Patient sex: F
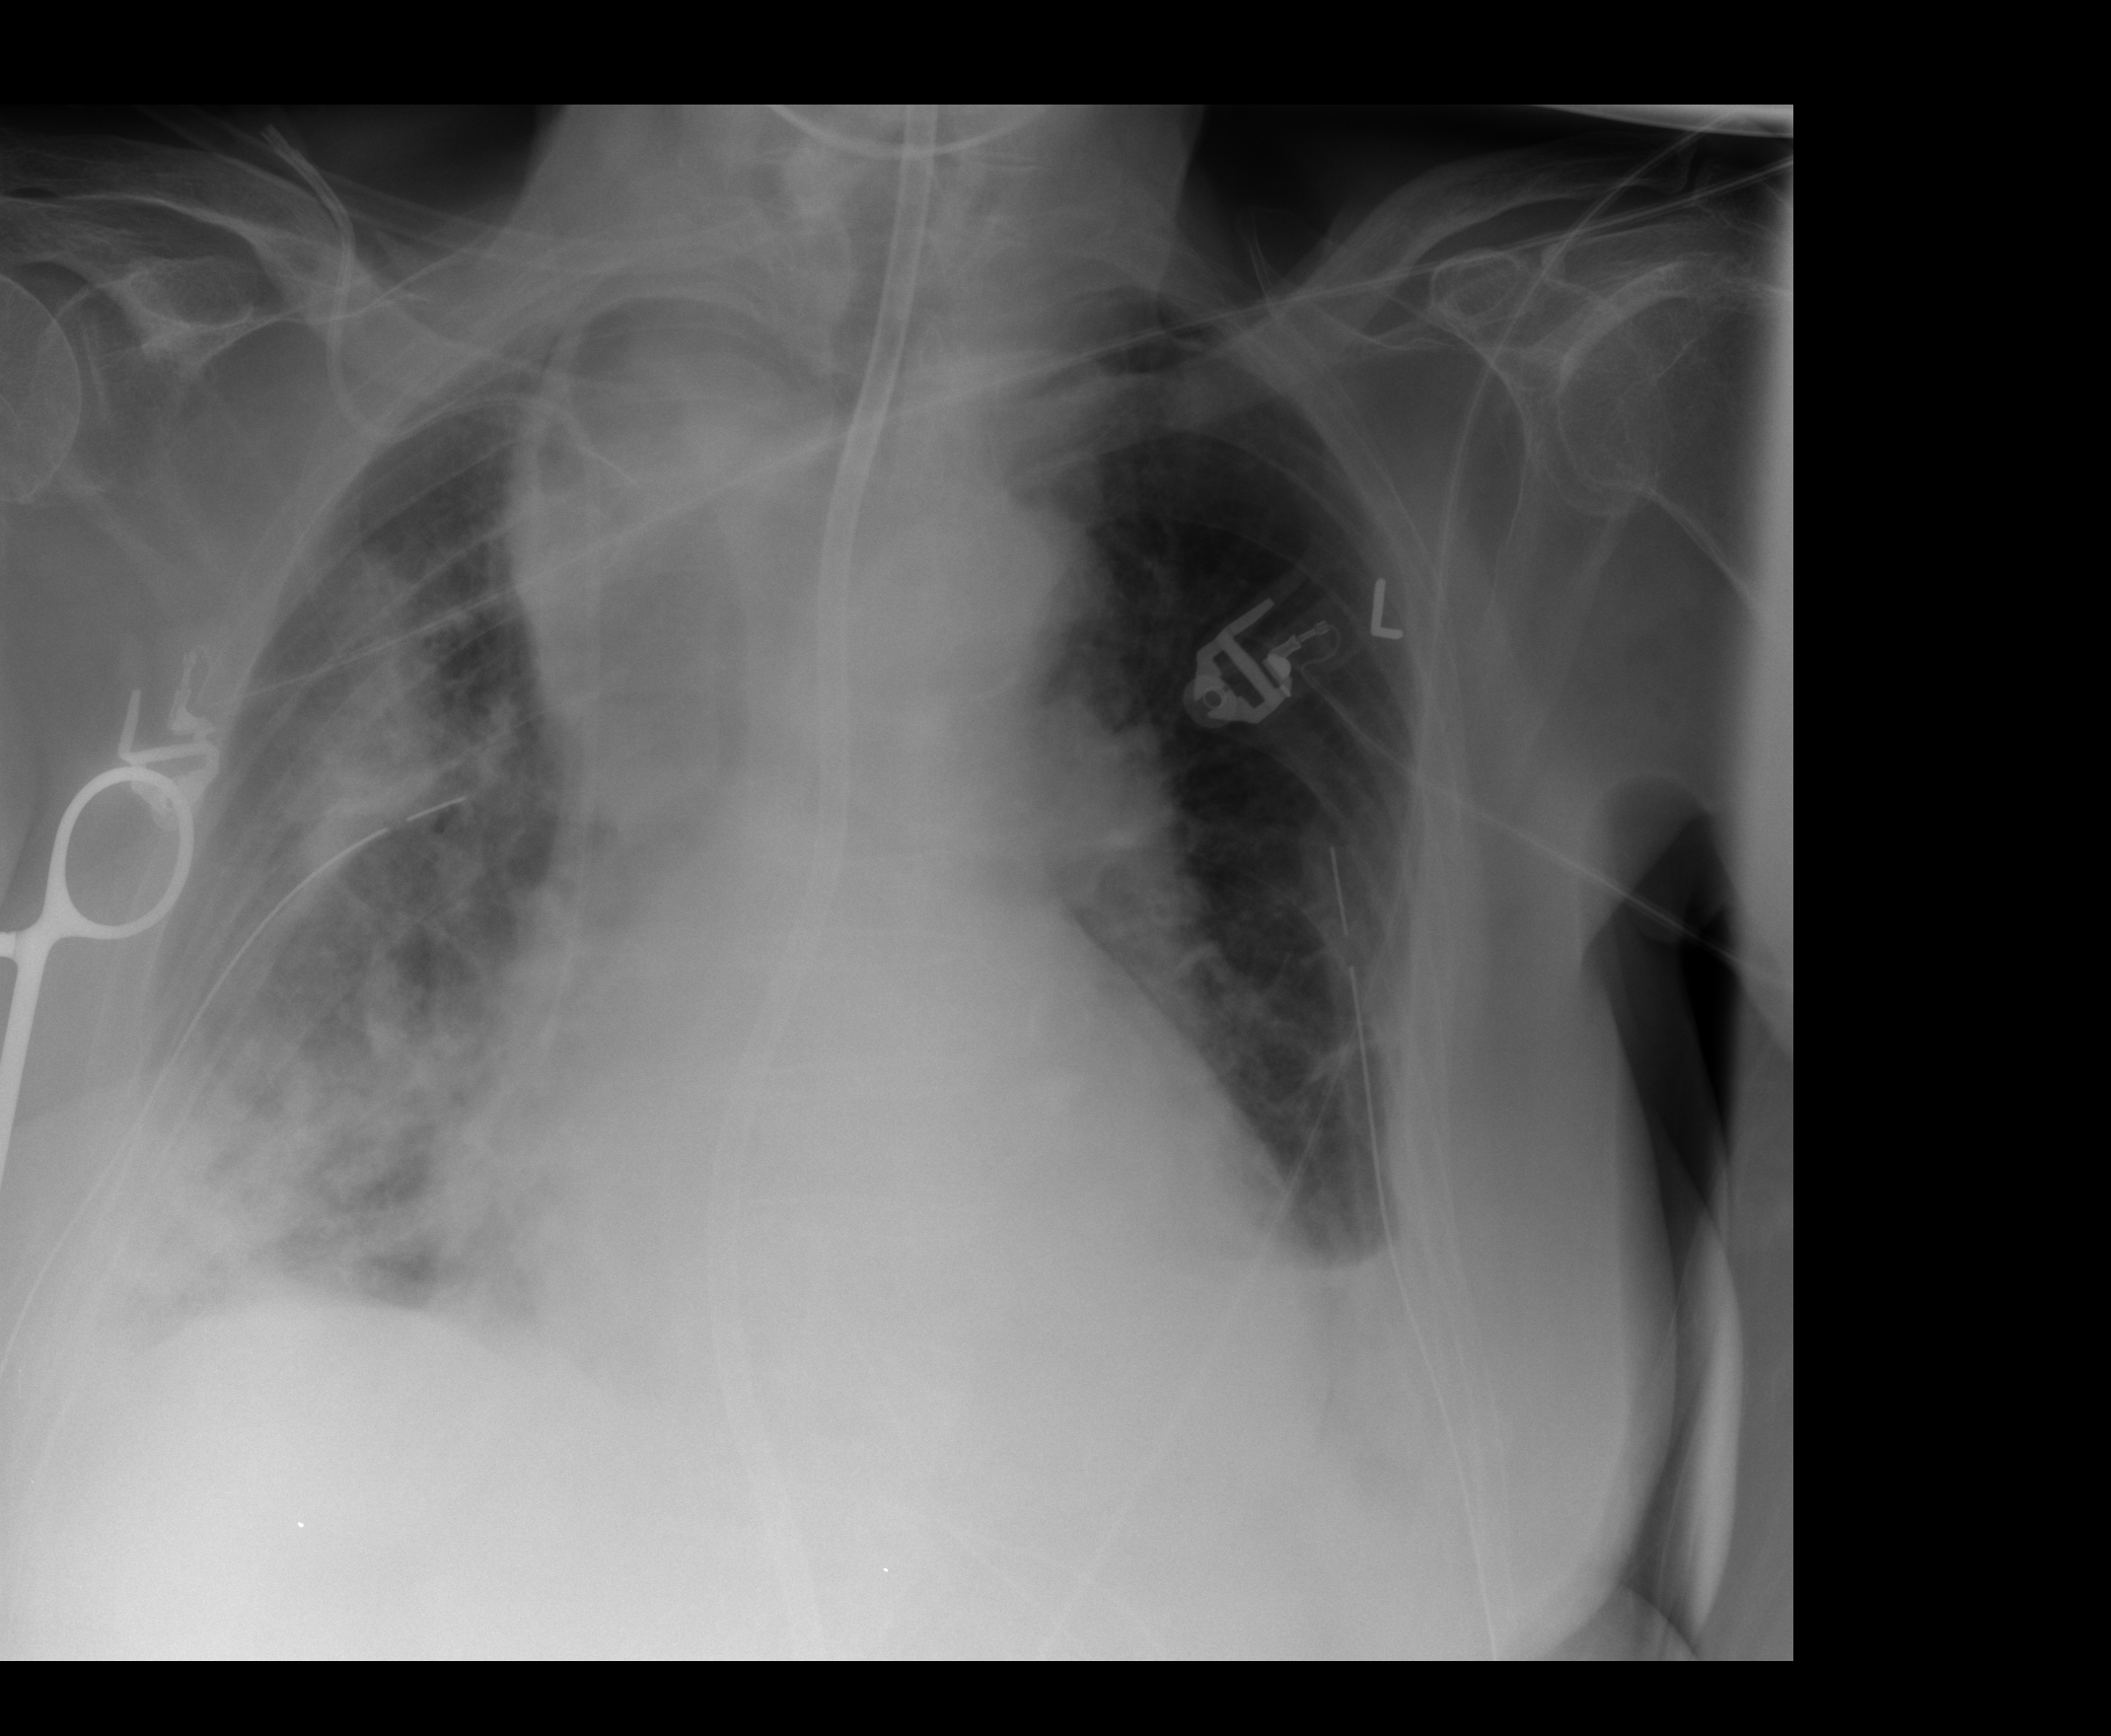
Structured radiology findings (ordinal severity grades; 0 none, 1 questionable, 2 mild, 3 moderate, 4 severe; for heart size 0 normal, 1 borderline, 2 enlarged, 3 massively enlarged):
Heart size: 2
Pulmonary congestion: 2
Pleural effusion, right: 2
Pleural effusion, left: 2
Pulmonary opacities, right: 3
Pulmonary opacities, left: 1
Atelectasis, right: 2
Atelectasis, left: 2